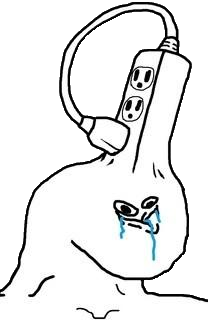
Label: 5_Brainlet